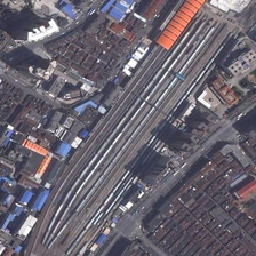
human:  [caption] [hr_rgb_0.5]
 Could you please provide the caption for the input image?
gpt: There are three trains on the railroad.

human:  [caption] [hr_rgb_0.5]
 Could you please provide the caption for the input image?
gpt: three long trains are stopping in this railway station in the middle of dense houses .

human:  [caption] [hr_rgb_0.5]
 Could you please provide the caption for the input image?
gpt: Three trains stopped on the railway line that met the railway tracks.

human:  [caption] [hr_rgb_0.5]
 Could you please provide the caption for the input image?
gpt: Three trains stopped on a railway that joined one.

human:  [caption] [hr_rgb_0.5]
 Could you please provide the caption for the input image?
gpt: Three trains stopped on the tracks connecting with the tracks.